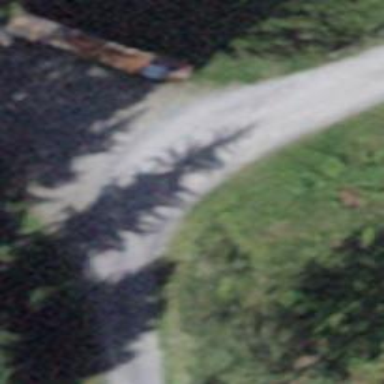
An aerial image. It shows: Gravel track with grade 2 tracktype.